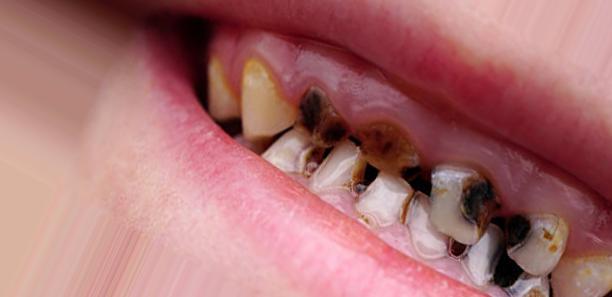
Condition: Caries